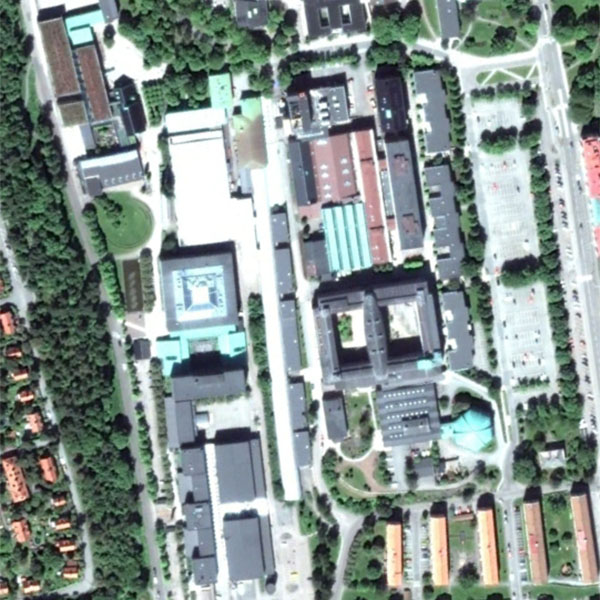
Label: School